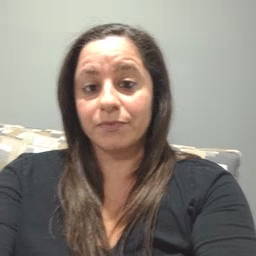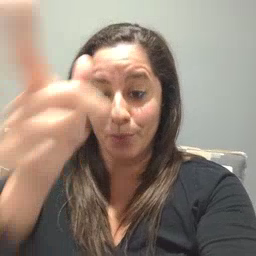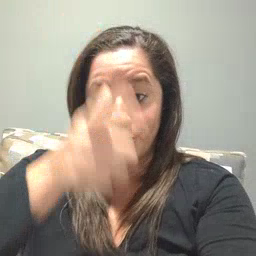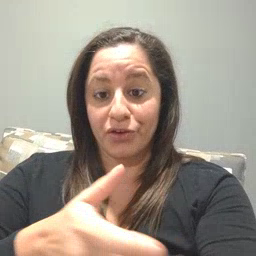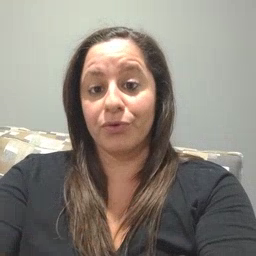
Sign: brother